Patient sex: F
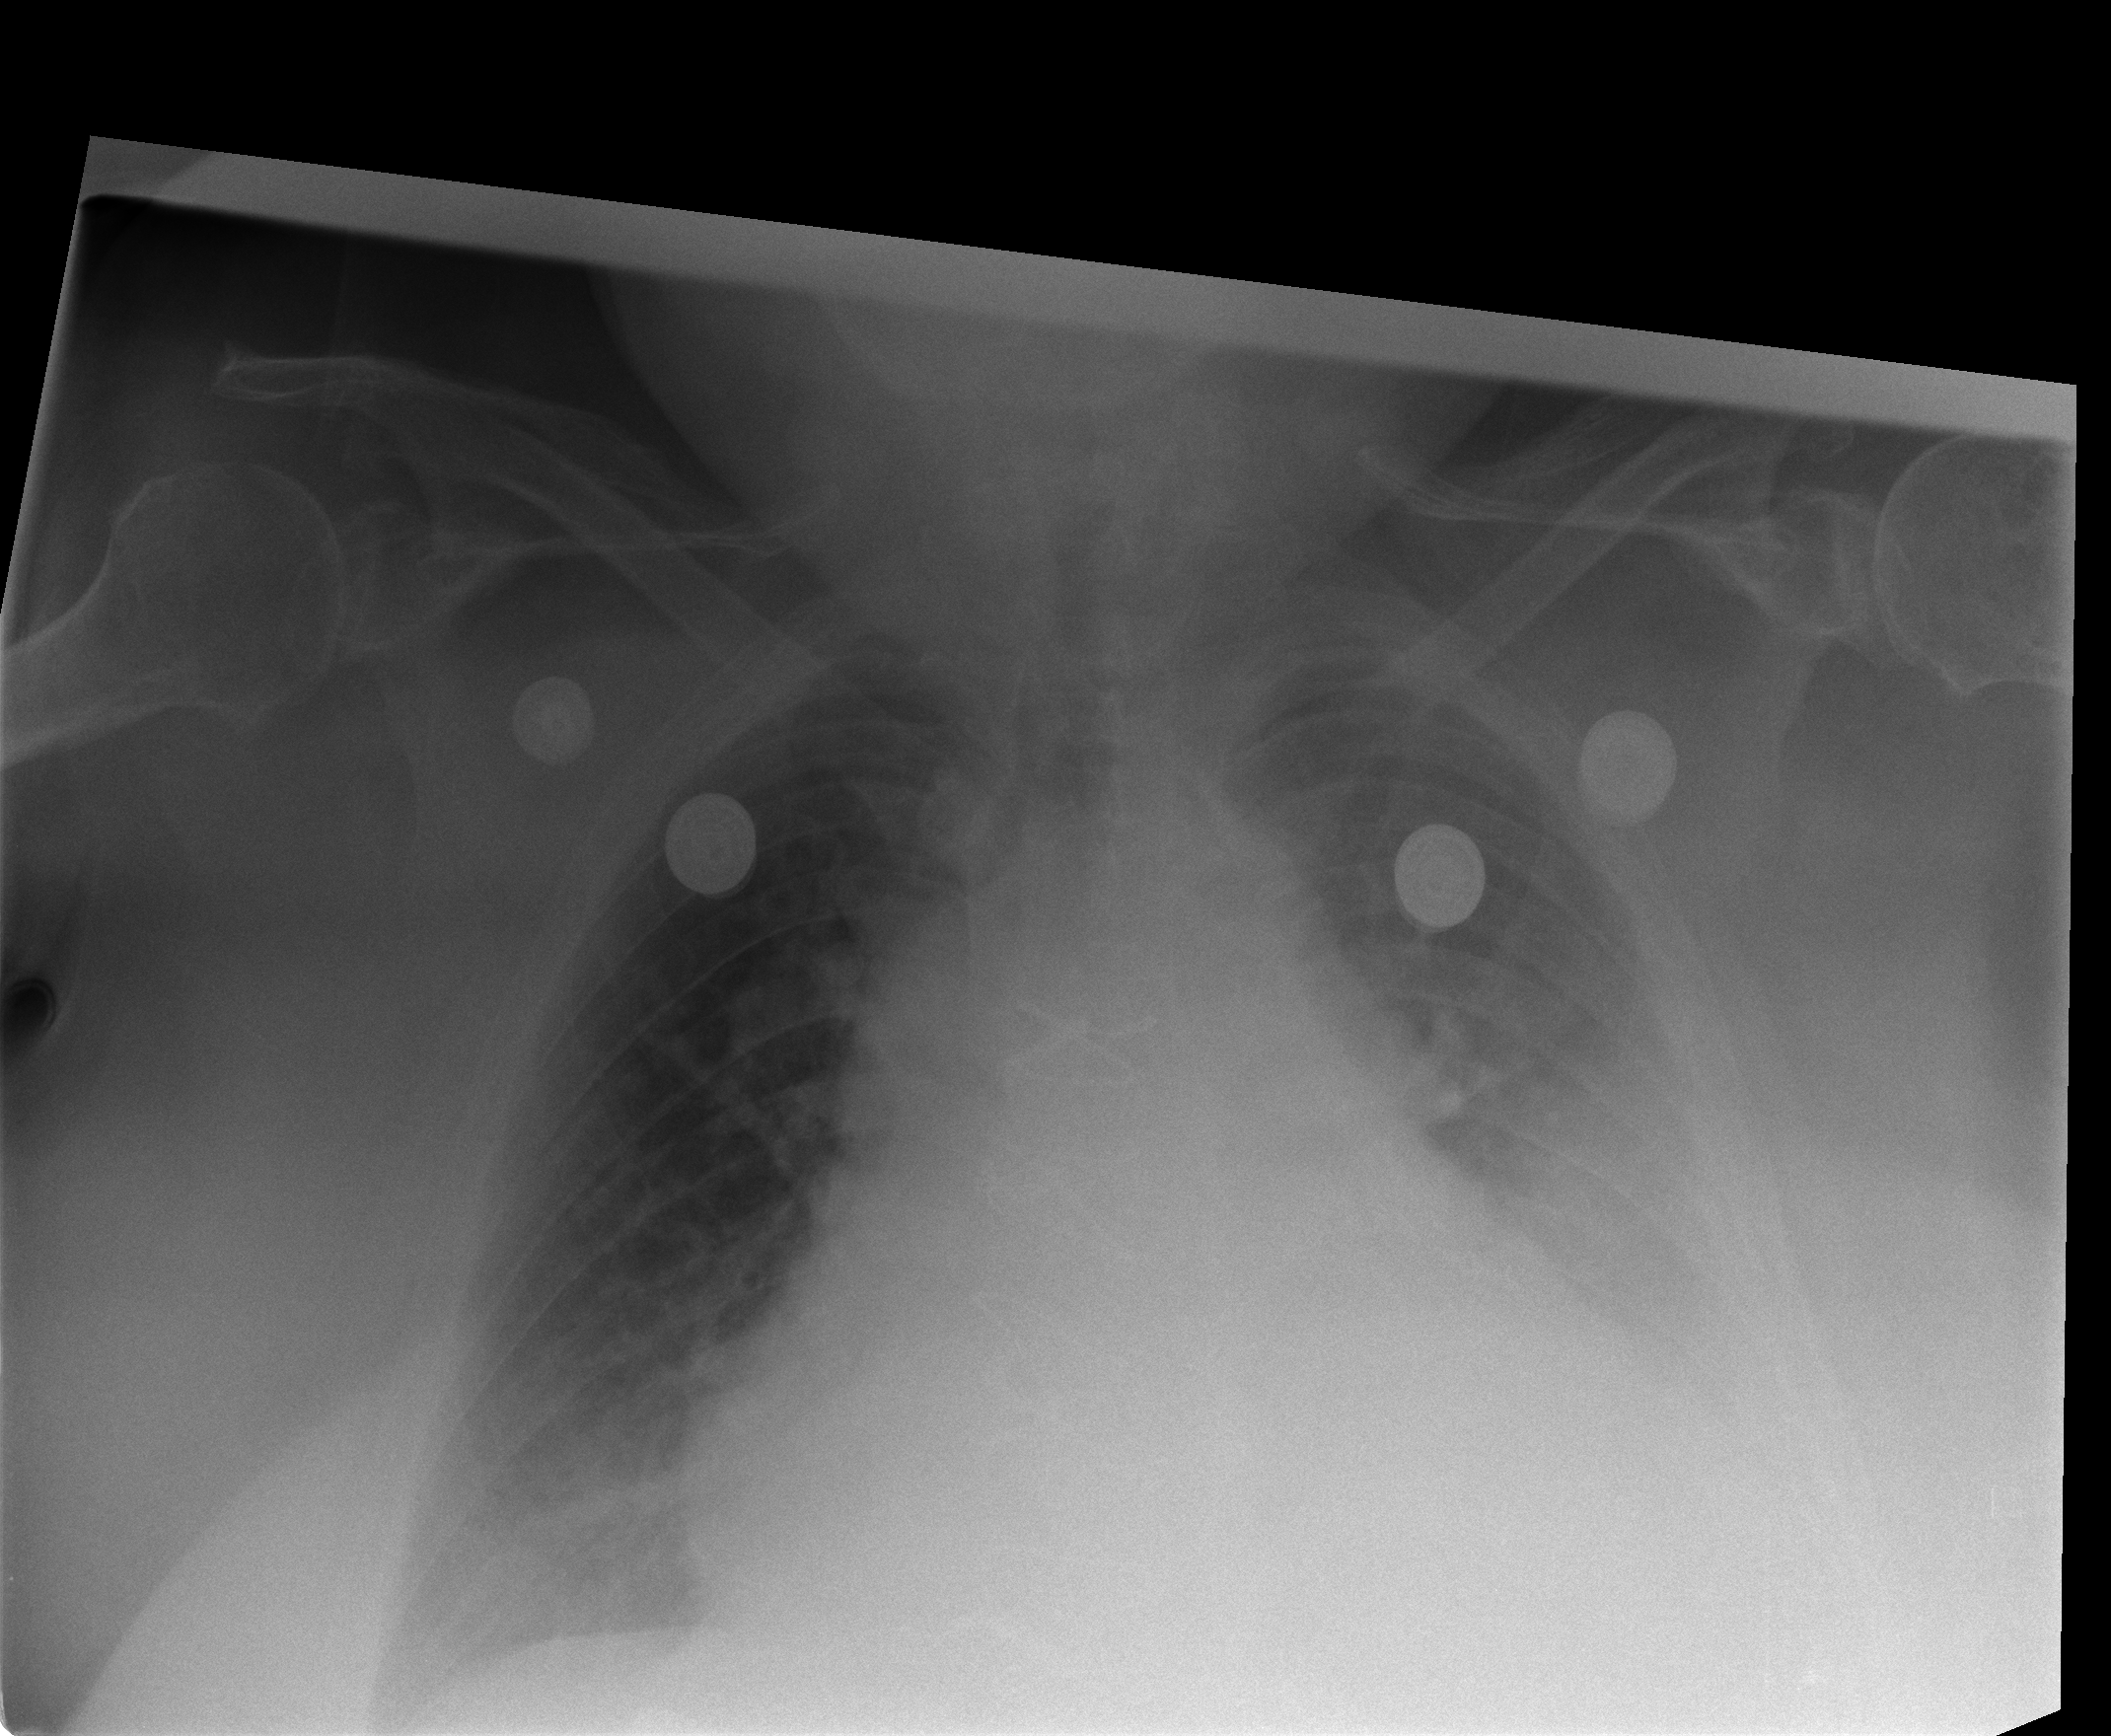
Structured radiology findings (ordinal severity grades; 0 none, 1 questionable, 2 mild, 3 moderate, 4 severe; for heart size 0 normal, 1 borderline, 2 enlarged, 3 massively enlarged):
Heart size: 3
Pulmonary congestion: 3
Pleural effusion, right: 1
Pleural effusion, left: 2
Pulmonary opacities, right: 1
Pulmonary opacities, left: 2
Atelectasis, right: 2
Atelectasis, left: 2